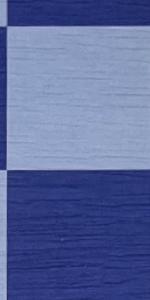
Label: Empty